Group 1:
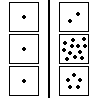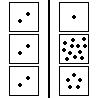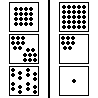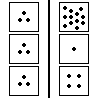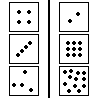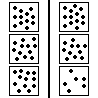
Group 2:
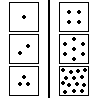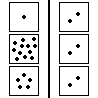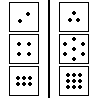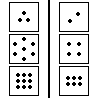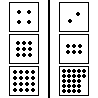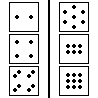
Rule separating the two groups: "Specific number vs. other number" vs. other solution.
Author: Aaron David Fairbanks